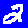
Digit: 2